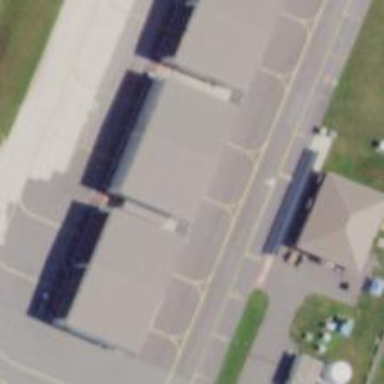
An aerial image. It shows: Image of taxiway at airport.